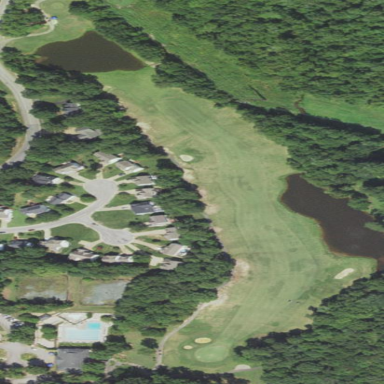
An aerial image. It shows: Golf fairway - part of the golf course dedicated to the sport of golf.